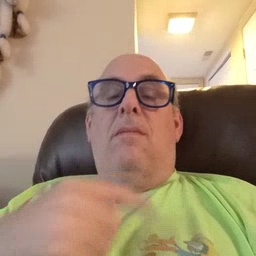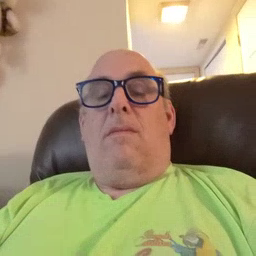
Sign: red